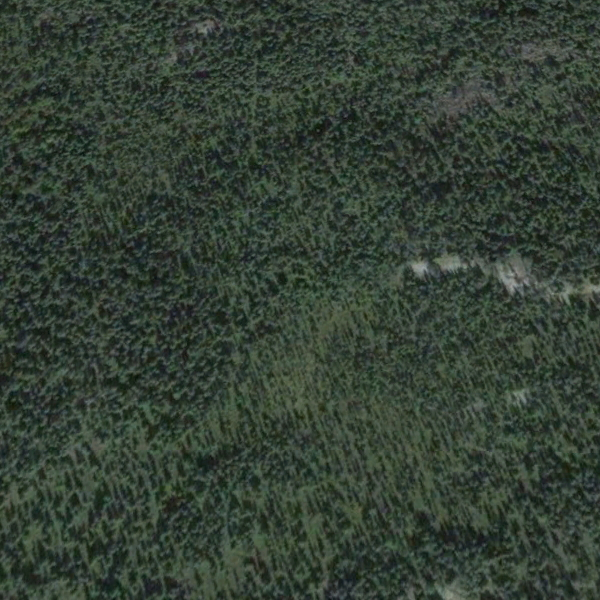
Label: Forest